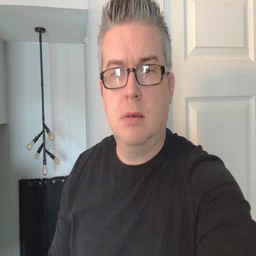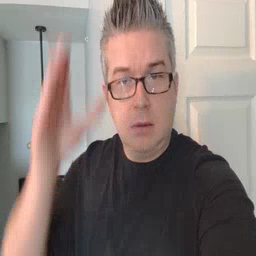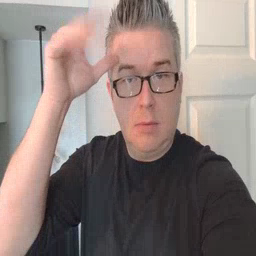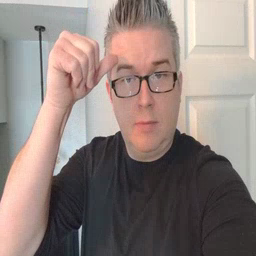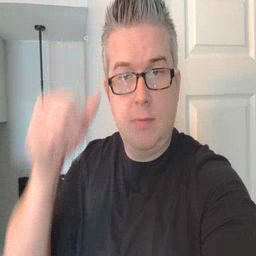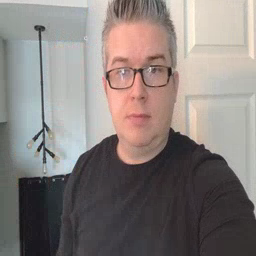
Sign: donkey